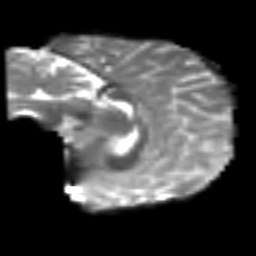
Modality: T2w
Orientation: sagittal
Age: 31
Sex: female
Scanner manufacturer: siemens
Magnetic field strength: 3 T
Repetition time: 4.999 s
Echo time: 0.07946 s